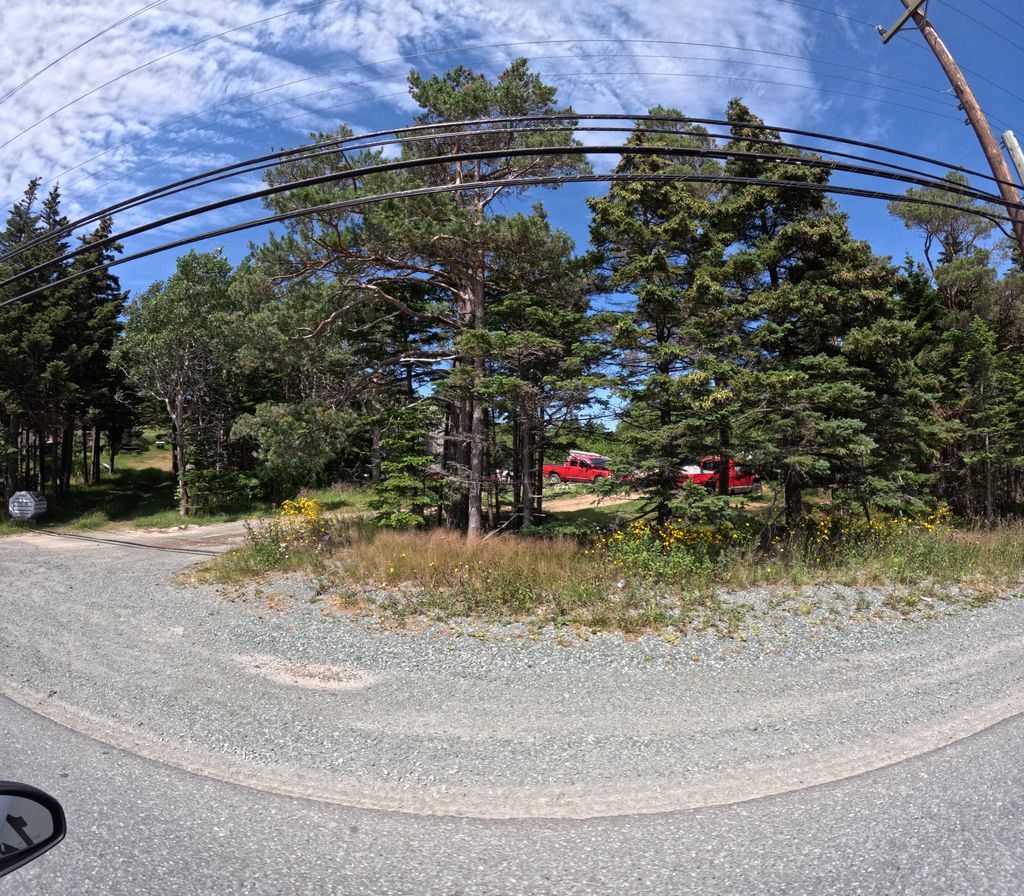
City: st_johns